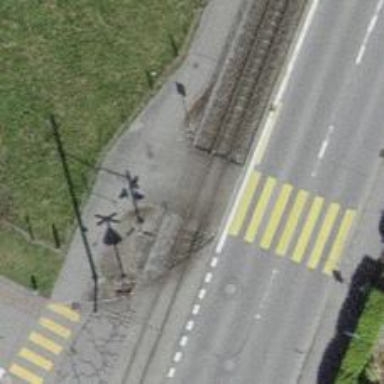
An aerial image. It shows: Railway crossing with lights.